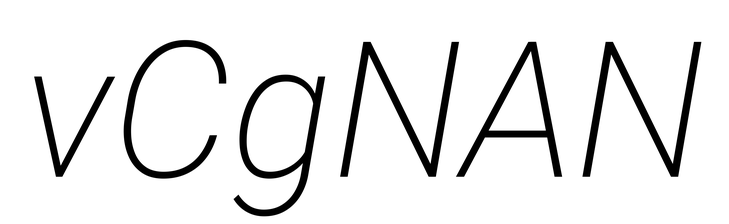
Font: Roboto-Italic_ExtraLight_Italic